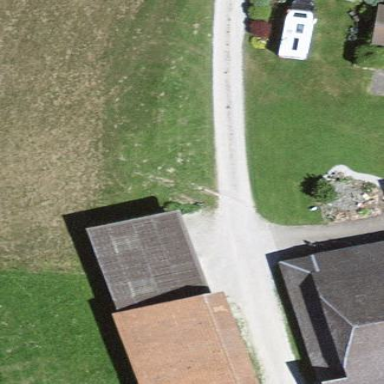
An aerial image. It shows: Rural barn.